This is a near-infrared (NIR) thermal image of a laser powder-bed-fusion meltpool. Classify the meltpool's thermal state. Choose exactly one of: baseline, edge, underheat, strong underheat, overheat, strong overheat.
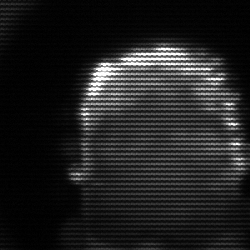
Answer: baseline